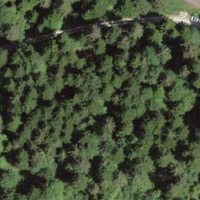
EUNIS habitat code: 43
Species observed at this site:
Anthyllis vulneraria